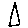
Label: triangle